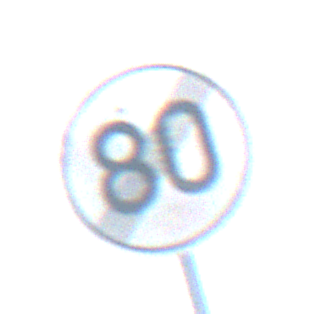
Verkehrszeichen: EndeGeschwindigkeit80
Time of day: Midday
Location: Outdoor (Nature)
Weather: Clear
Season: NotSpecified
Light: Natural